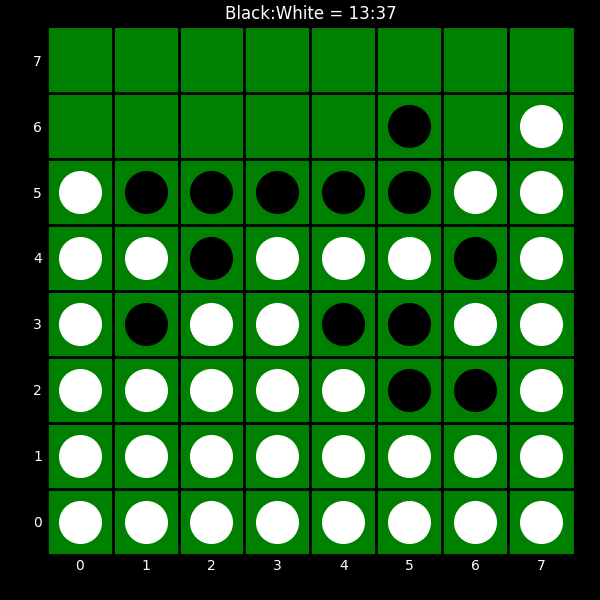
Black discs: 13
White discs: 37